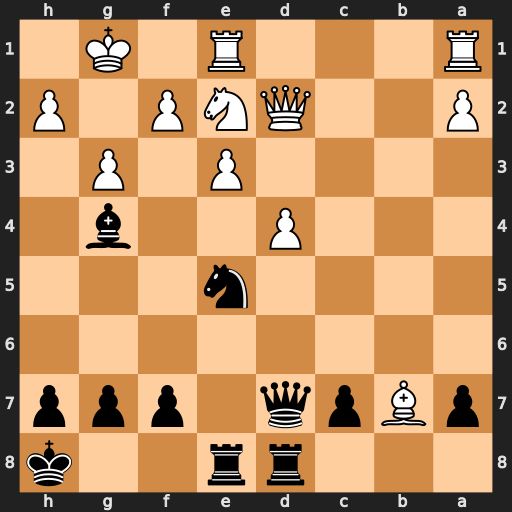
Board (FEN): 3rr2k/pBpq1ppp/8/4n3/3P2b1/4P1P1/P2QNP1P/R3R1K1
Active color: b
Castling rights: -
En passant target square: -
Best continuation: c6